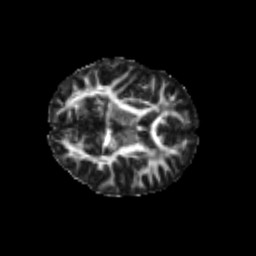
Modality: FA
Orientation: axial
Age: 21
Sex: female
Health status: healthy